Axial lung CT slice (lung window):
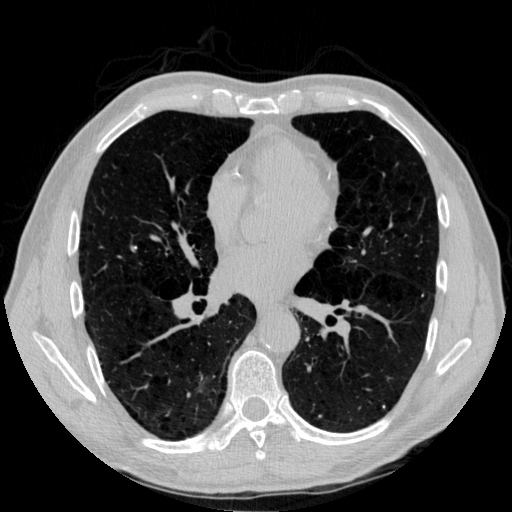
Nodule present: no